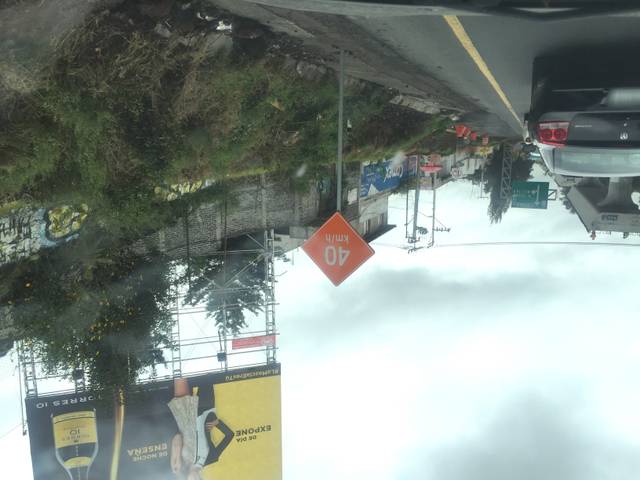
Region: Mexico
Coordinates: 19.261, -99.165